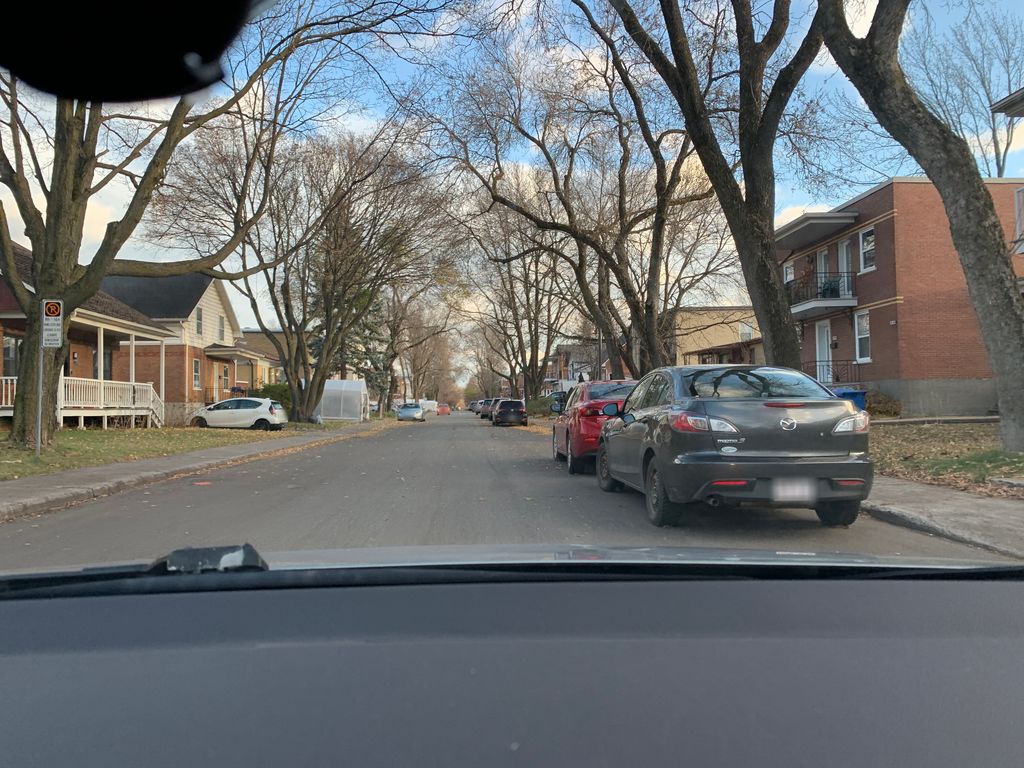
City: quebec_city